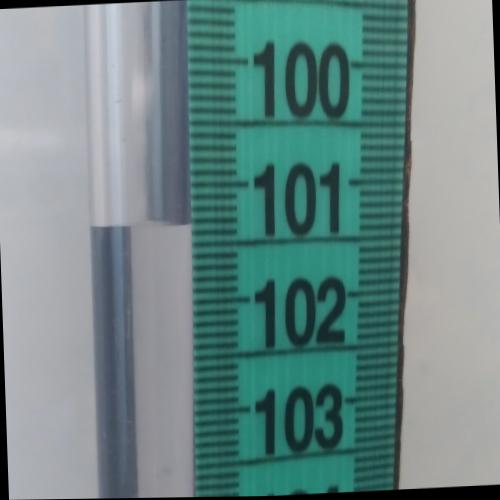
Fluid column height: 101.3 cm